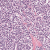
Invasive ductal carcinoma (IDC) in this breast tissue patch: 1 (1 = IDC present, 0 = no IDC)